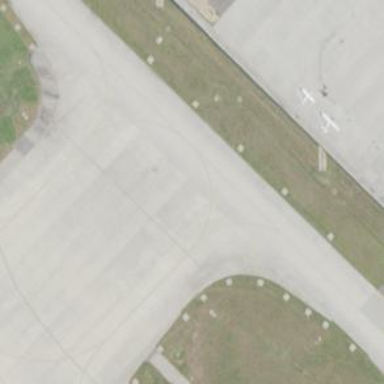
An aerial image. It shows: Image of taxiway at airport.